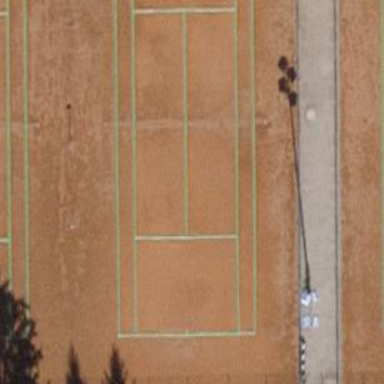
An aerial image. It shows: Tennis court on the leisure land pitch.